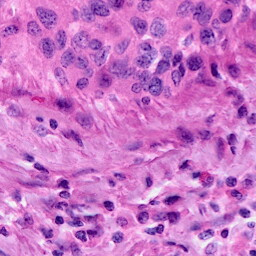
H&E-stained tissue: Cervix